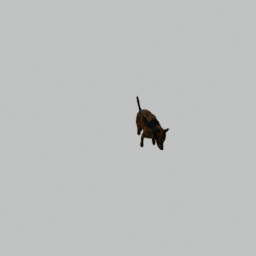
Label: animals